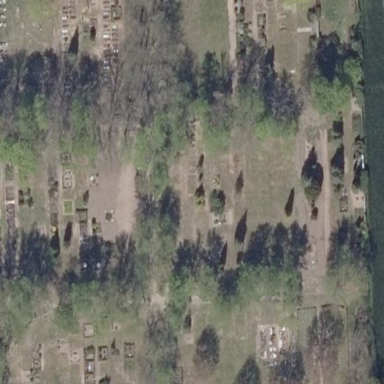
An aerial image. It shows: Cemetery.